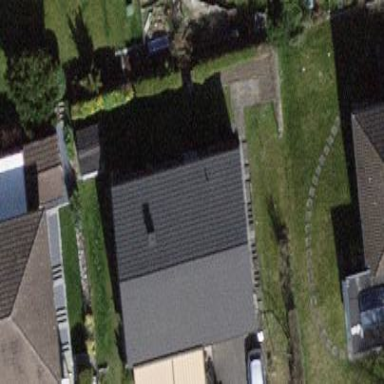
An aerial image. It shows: Building with tiled roof.